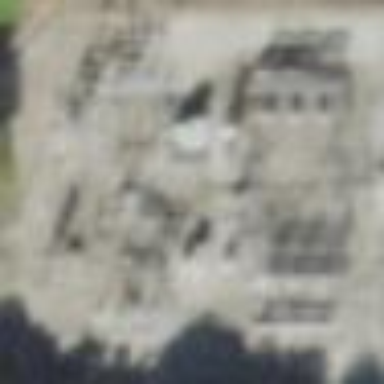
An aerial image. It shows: Outdoor power substation surrounded by fence. The substation operates at the distribution level.